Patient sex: F
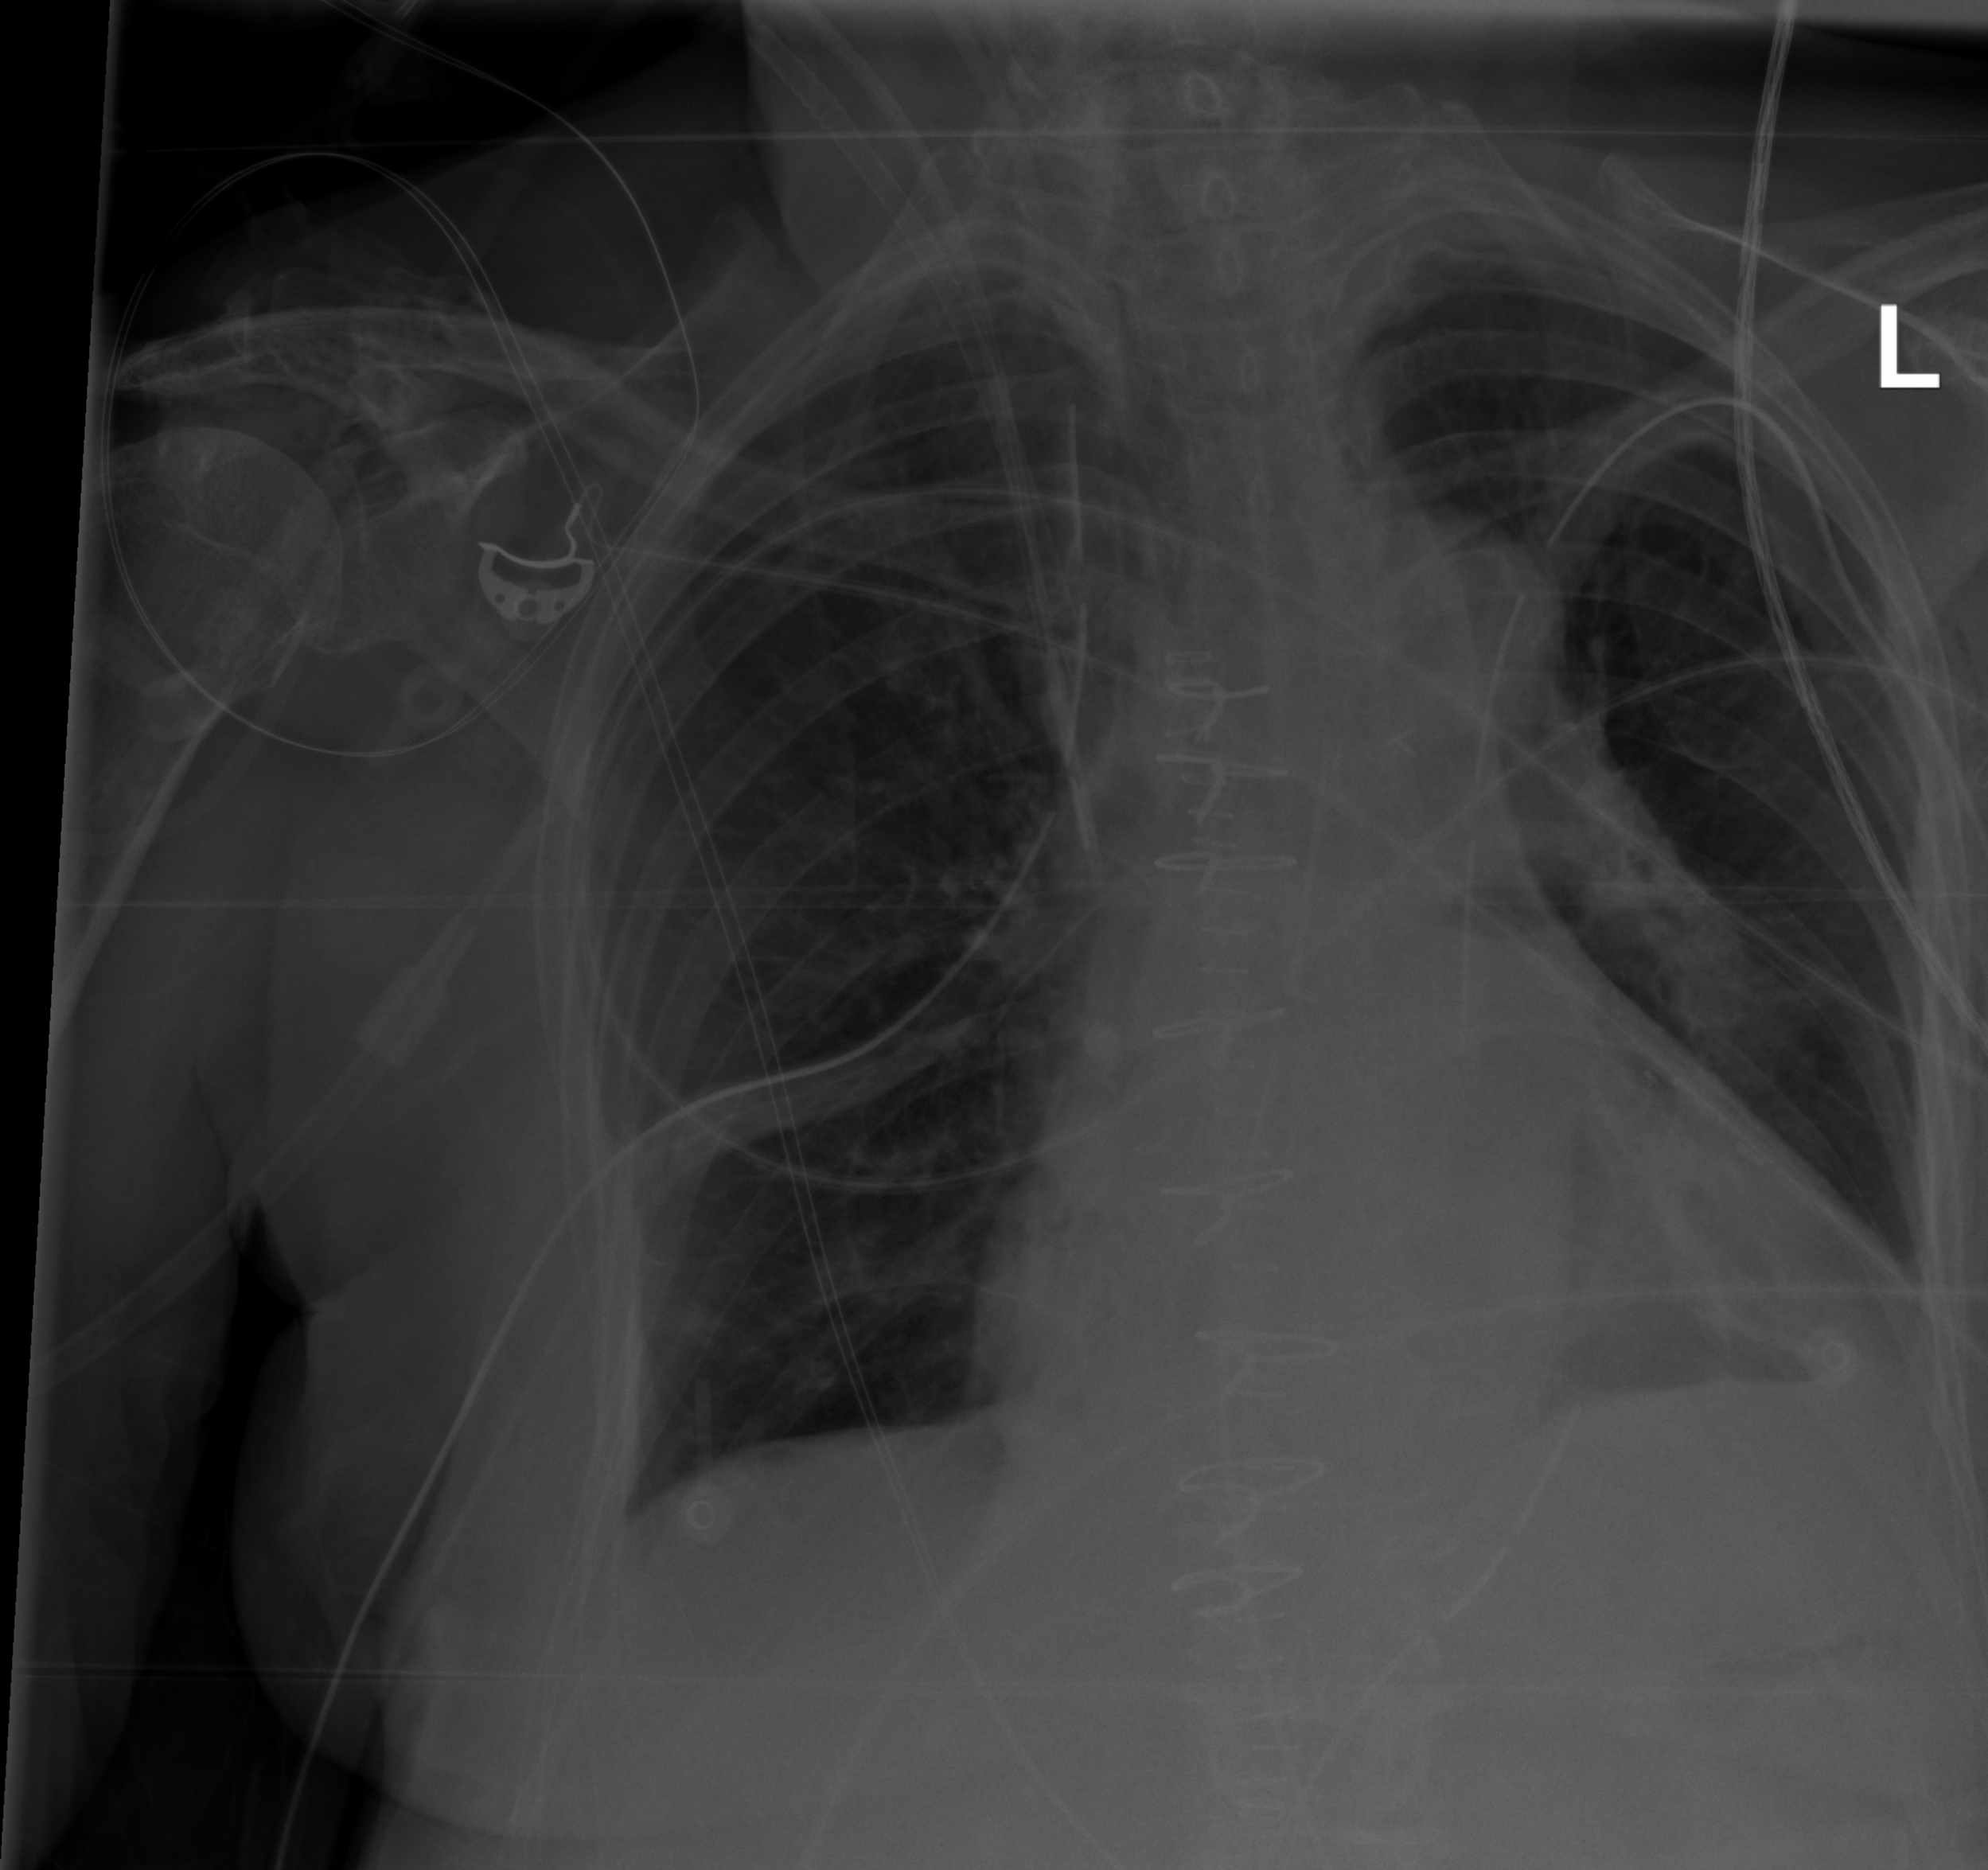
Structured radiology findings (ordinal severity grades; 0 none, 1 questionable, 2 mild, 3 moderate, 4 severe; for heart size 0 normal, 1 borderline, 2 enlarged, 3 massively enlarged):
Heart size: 2
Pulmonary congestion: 0
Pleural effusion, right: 0
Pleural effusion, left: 2
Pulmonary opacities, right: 0
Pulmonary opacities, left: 0
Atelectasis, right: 0
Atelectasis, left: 2